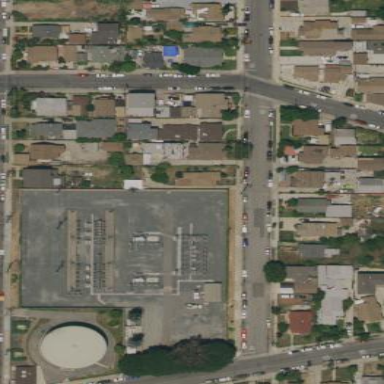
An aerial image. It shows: Substation behind wall.